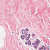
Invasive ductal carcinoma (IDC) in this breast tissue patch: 0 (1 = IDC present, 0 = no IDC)